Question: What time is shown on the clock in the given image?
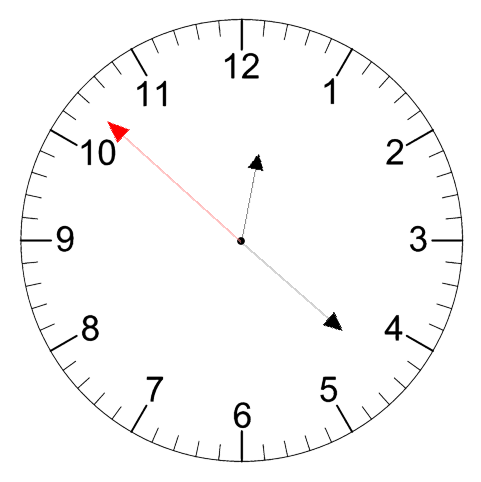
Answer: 12:21:52